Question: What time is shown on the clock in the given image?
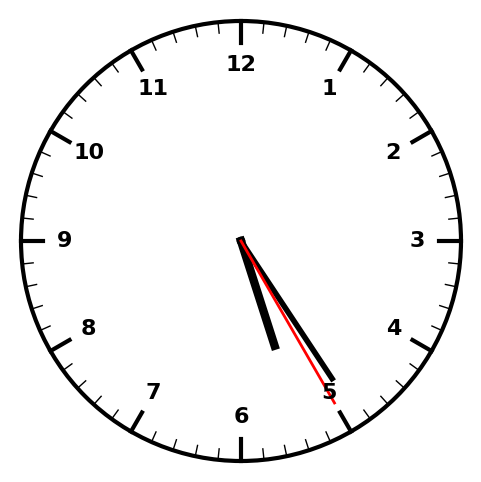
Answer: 05:24:25